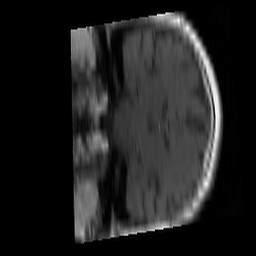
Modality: T1w
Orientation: coronal
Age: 82
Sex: female
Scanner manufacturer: philips
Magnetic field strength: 1.5 T
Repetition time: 0.4 s
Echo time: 0.0074 s